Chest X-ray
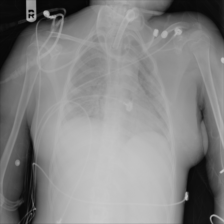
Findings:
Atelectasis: negative
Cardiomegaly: negative
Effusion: negative
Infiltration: negative
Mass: negative
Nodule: negative
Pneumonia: negative
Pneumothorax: negative
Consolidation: positive
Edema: negative
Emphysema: negative
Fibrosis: negative
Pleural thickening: negative
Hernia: negative